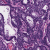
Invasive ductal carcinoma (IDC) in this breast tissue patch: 1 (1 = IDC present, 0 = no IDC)